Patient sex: M
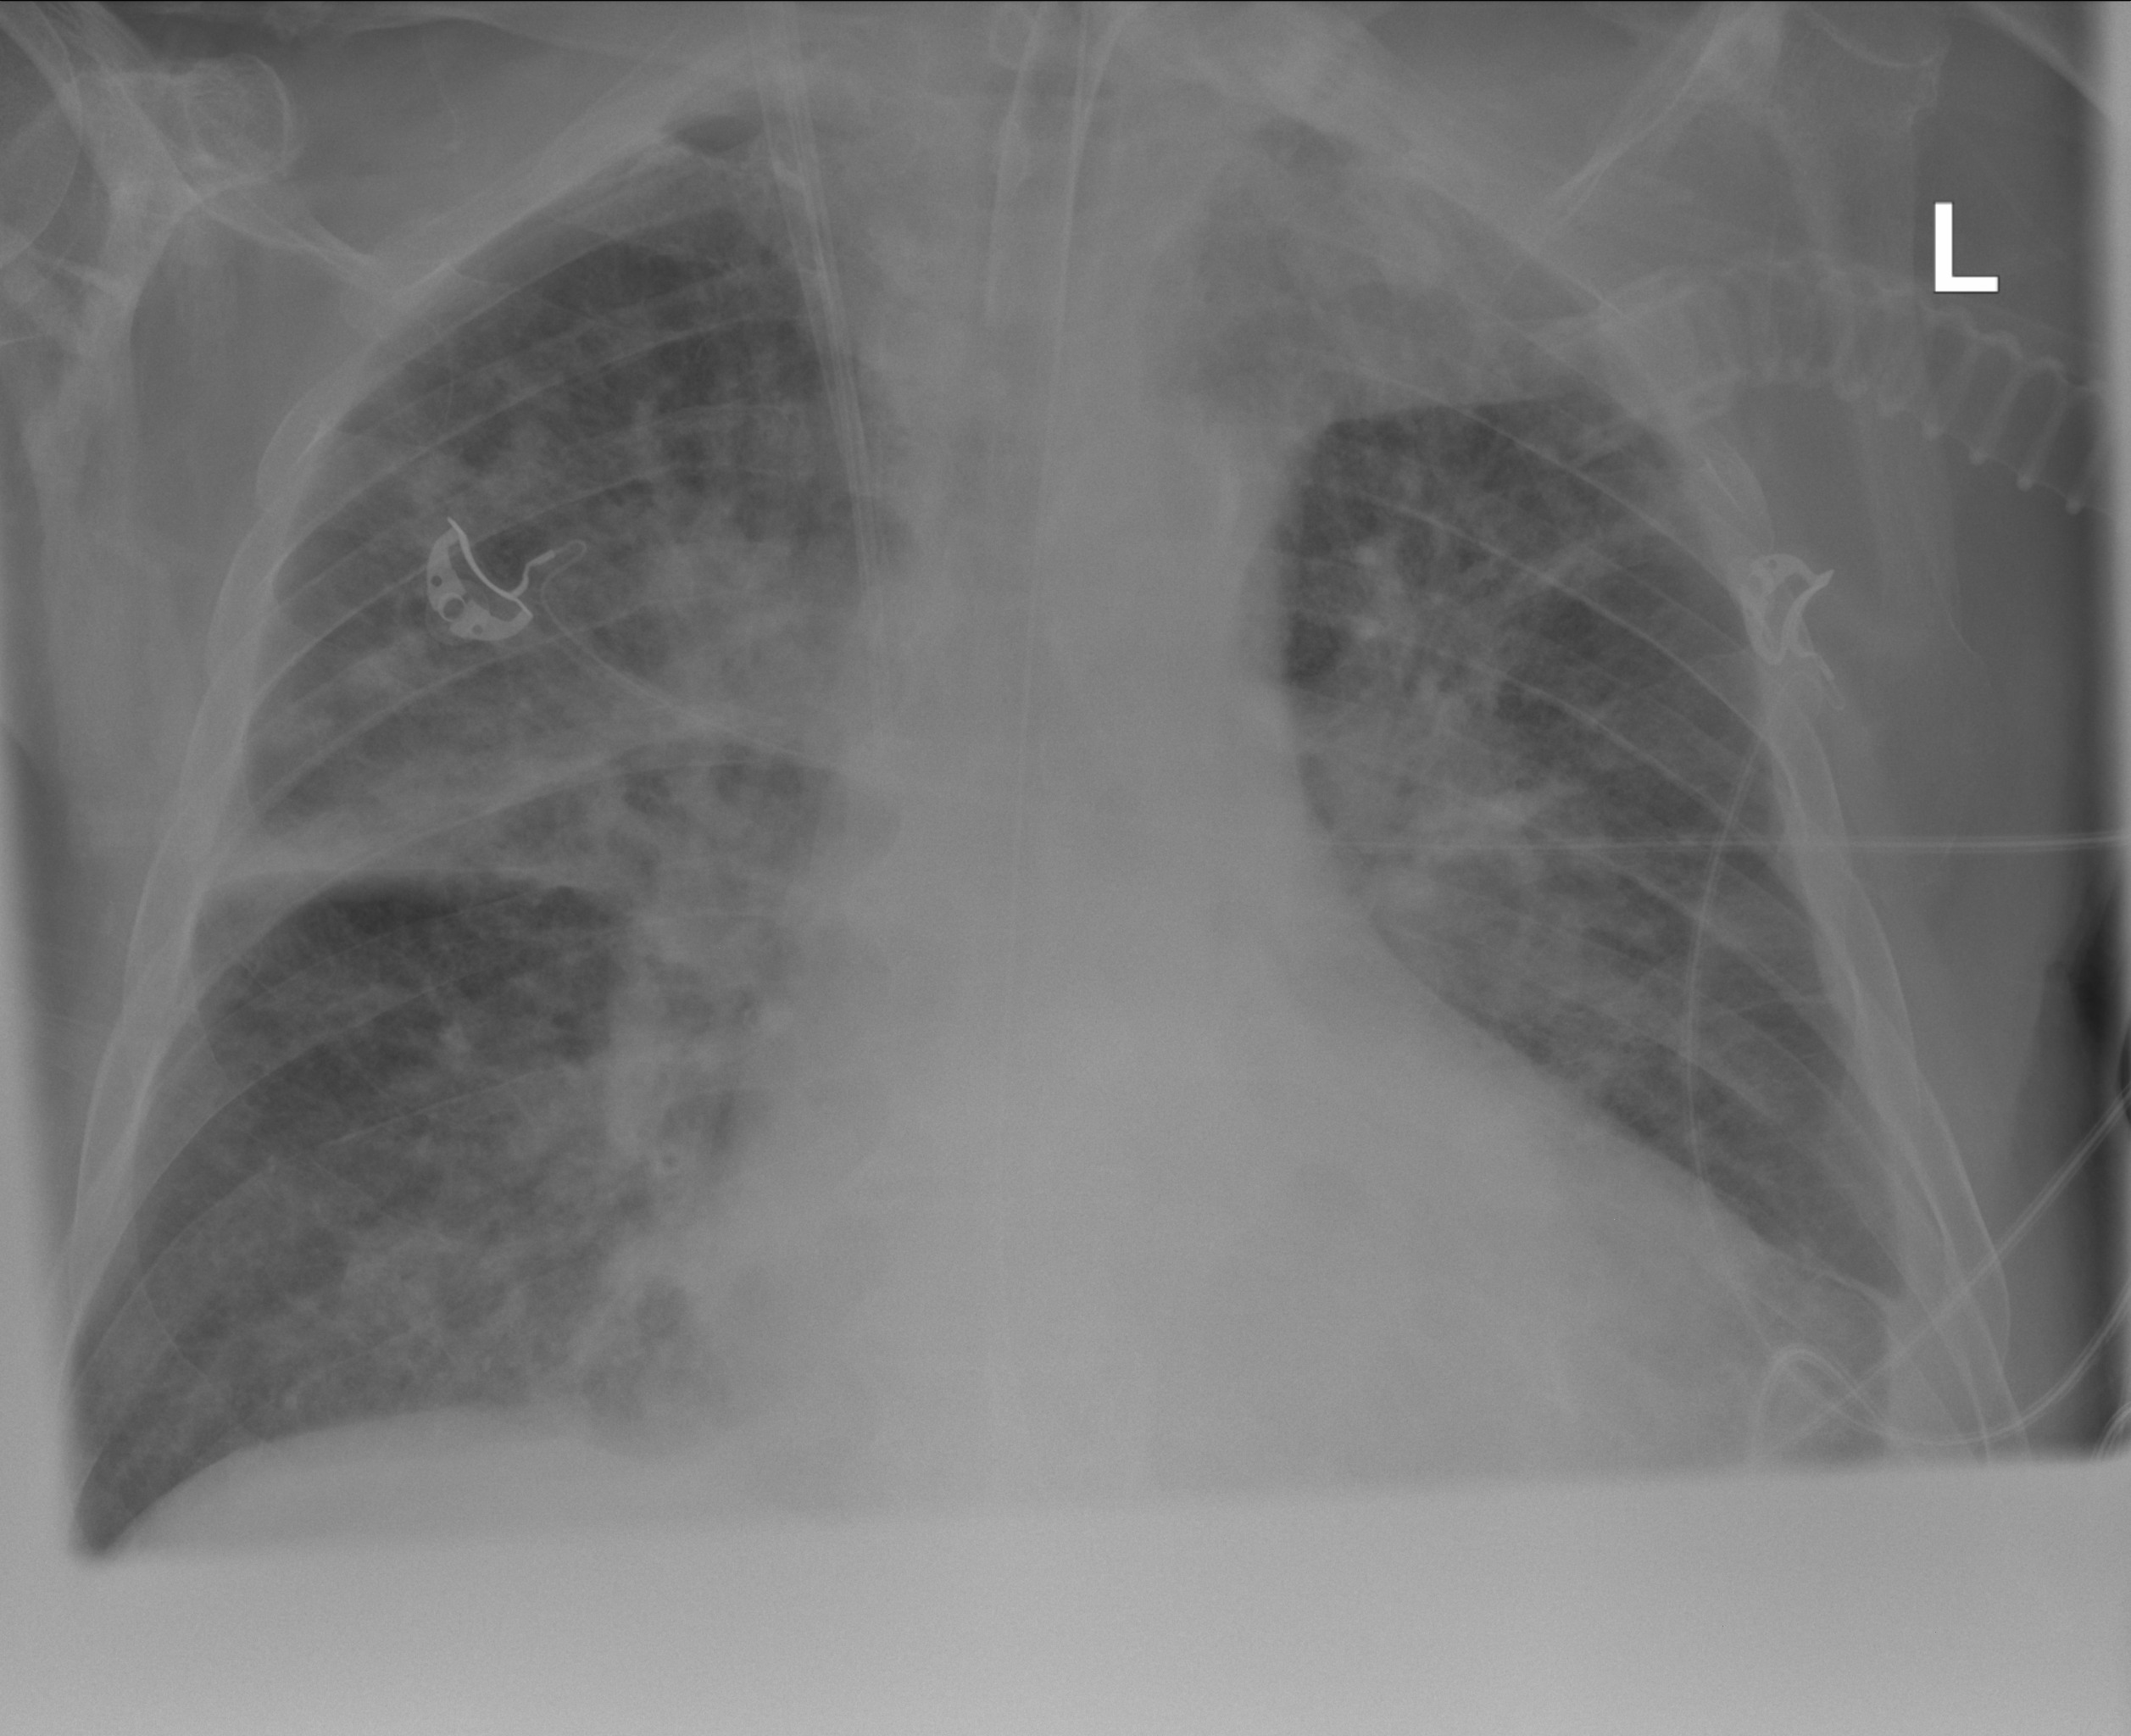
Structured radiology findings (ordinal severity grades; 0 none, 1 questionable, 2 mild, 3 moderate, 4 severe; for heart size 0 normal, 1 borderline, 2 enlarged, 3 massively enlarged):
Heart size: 2
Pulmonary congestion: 1
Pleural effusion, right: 0
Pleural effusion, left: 0
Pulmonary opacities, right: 1
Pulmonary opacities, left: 2
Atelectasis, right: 2
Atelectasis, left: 2